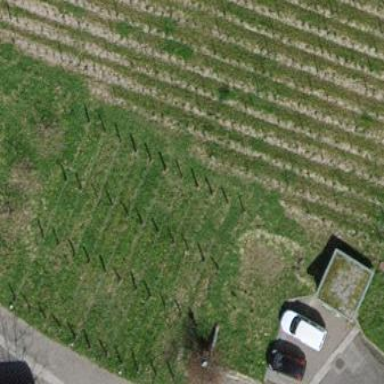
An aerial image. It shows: Vineyard growing grapes.